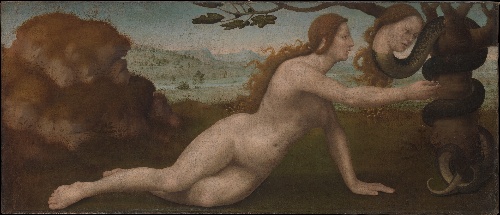
Title: Adam; Eve
Artist: Giuliano di Piero di Simone Bugiardini
Artist bio: Italian, Florence 1475–1554 Florence
Date: ca. 1520
Object type: Painting
Classification: Paintings
Medium: Oil on canvas
Dimensions: Each 26 3/8 x 61 3/4 in. (67 x 156.8 cm)
Department: European Paintings
Credit line: Bequest of Edward Fowles, 1971
Accession year: 1971
Repository: Metropolitan Museum of Art, New York, NY
Tags: Eve|Snakes|Adam